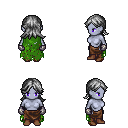
a pixel art fantasy rpg character, female body template, dark elf, purple skin, green tattered cape, robe skirt, gray loose hair, metal gloves, brown shoes, four views (front, back, left, right), 2x2 character sprite sheet, small pixel art, hard edges, no anti-aliasing